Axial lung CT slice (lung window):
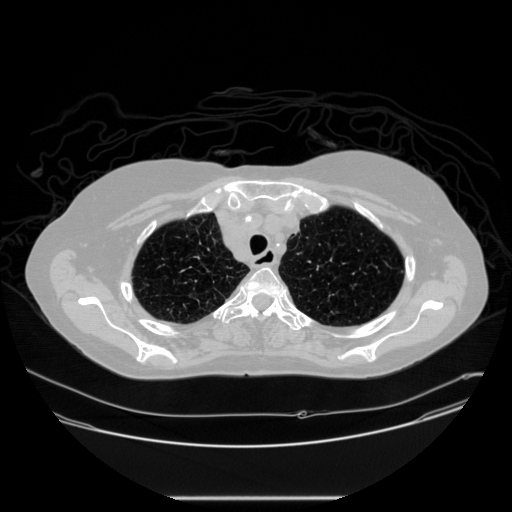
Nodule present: no